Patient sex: M
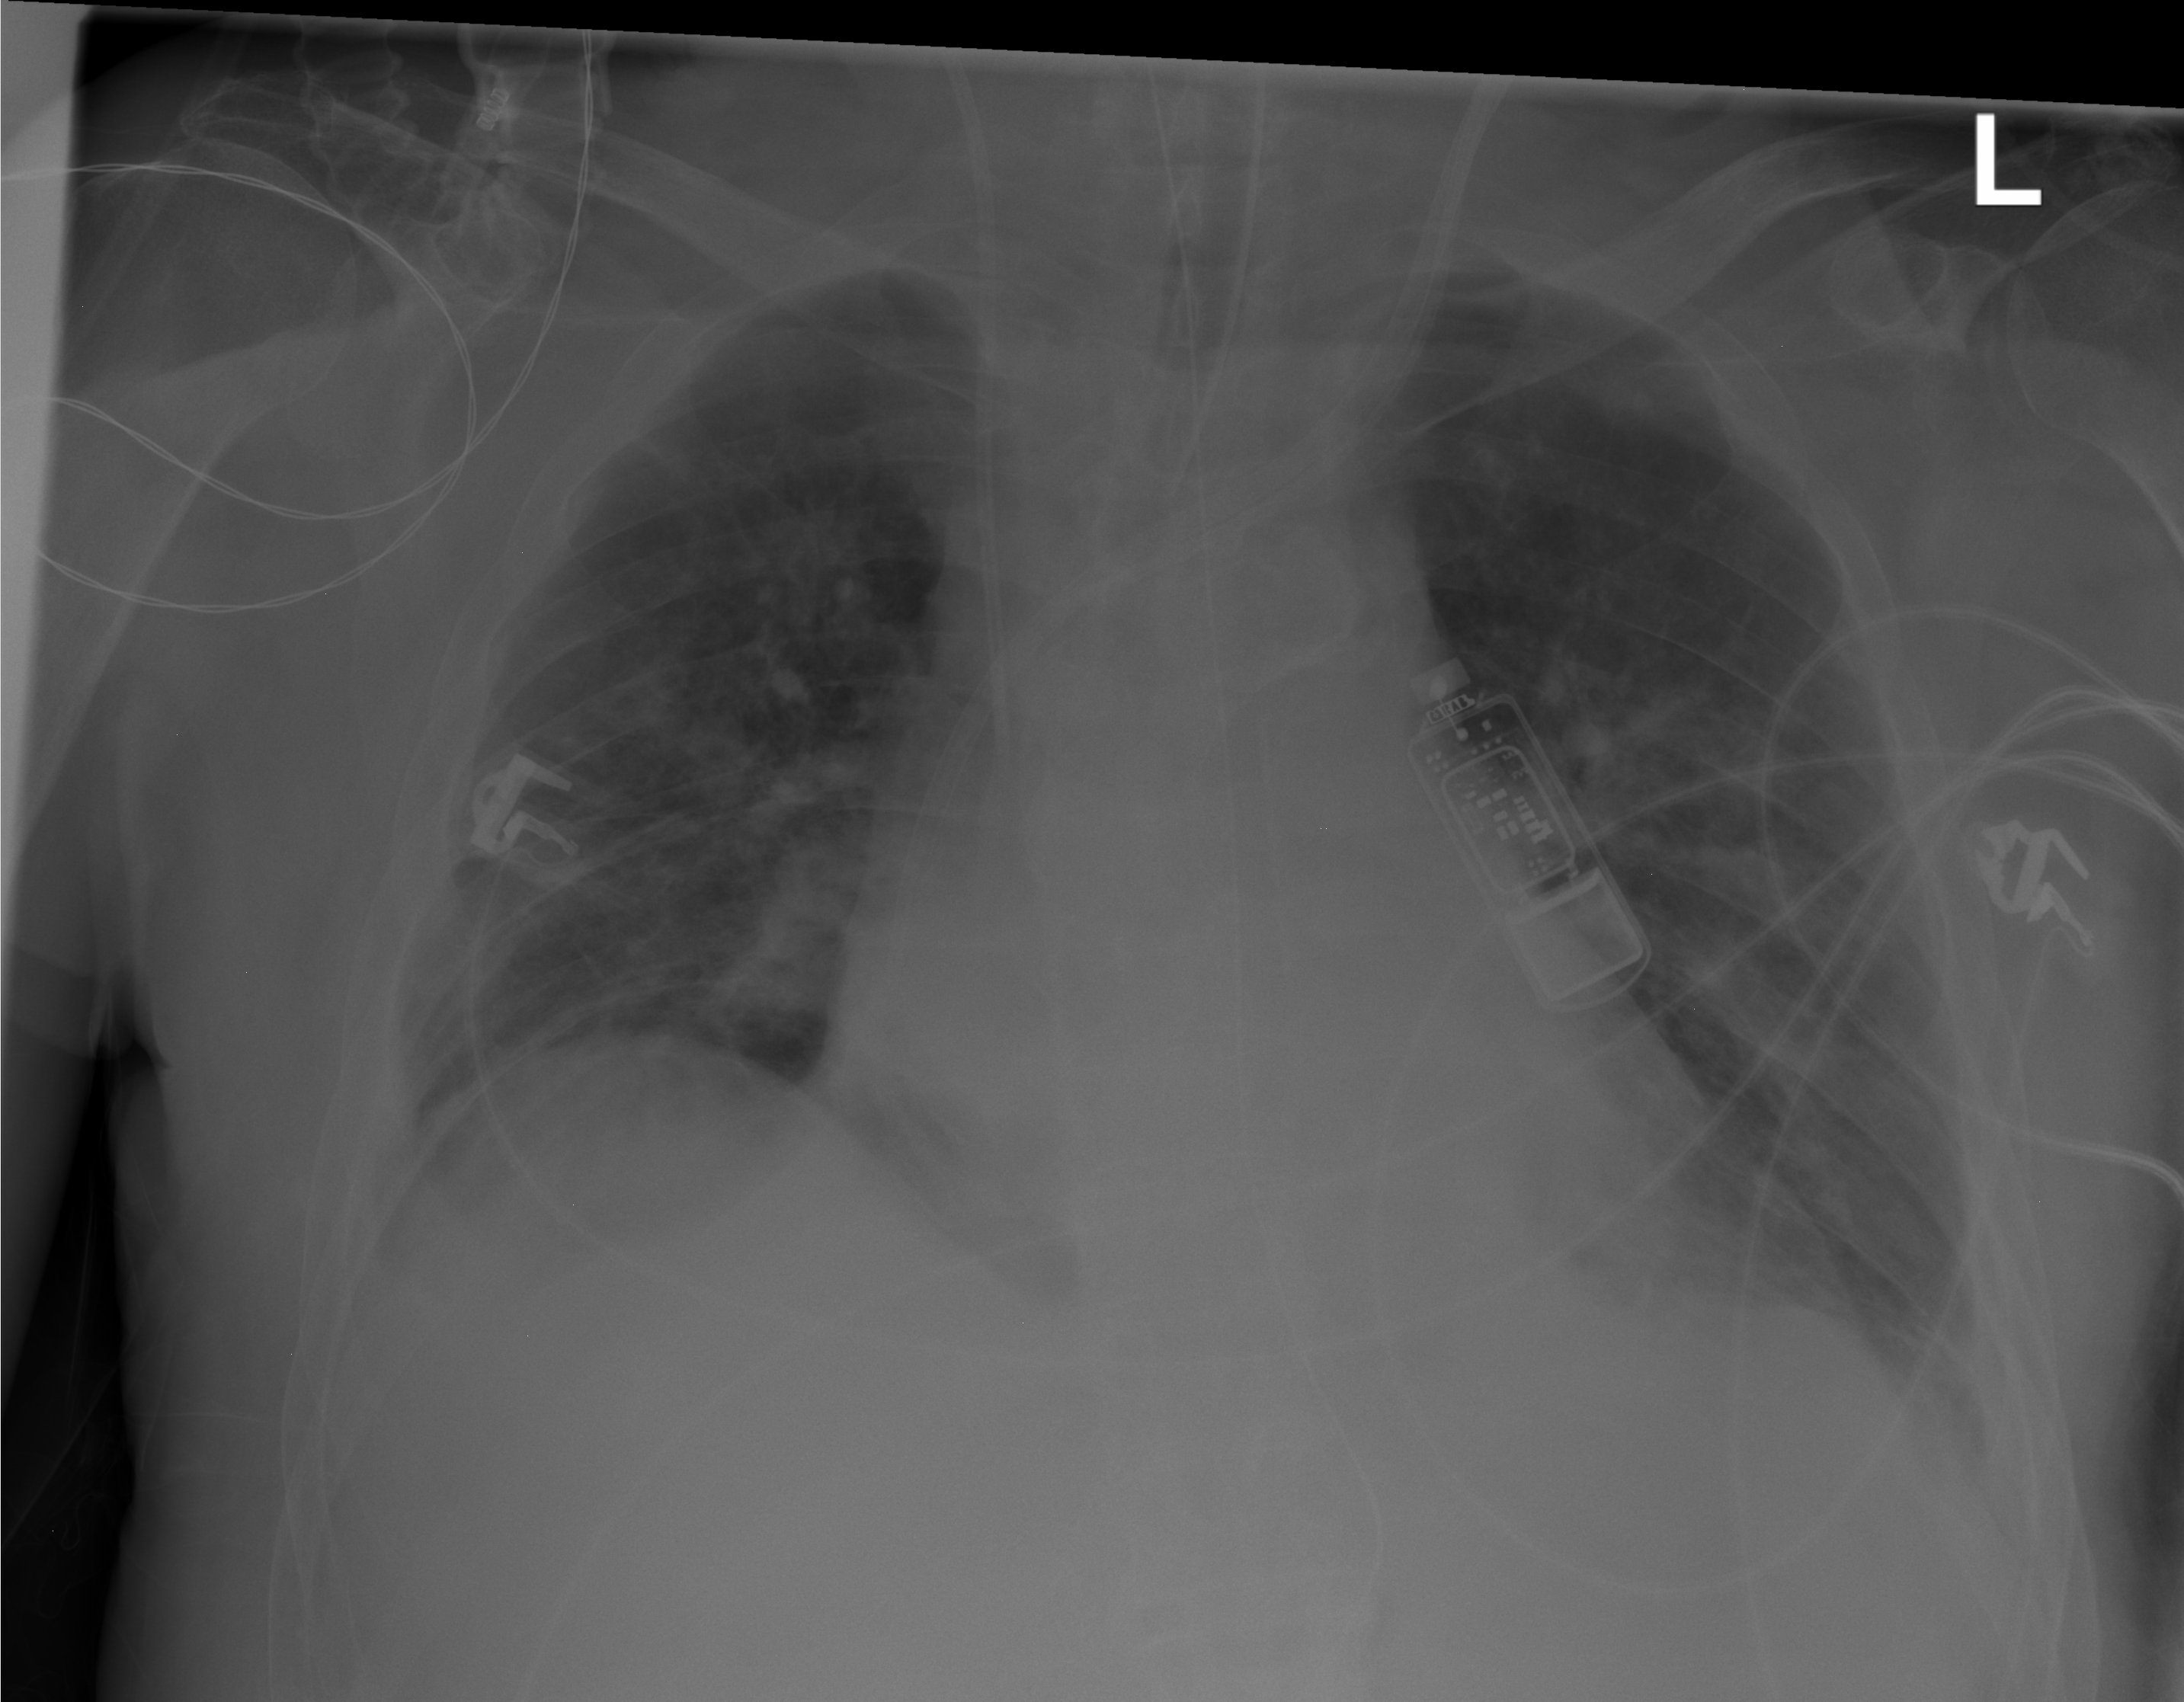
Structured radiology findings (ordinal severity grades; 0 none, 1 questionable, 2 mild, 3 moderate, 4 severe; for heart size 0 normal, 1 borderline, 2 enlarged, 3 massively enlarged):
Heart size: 0
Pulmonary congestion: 0
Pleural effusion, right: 0
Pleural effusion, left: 0
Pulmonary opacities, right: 2
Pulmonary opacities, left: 2
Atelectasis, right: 2
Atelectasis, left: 2